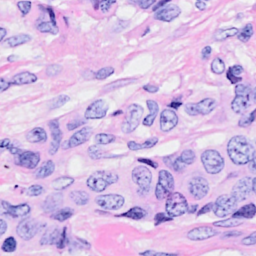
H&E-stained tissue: Breast